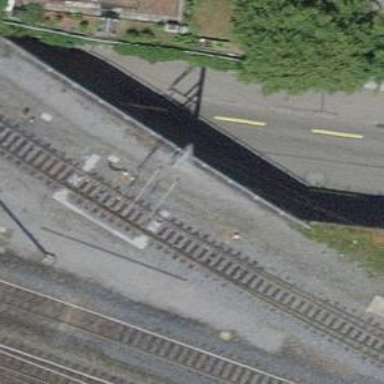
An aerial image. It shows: Railway switch.